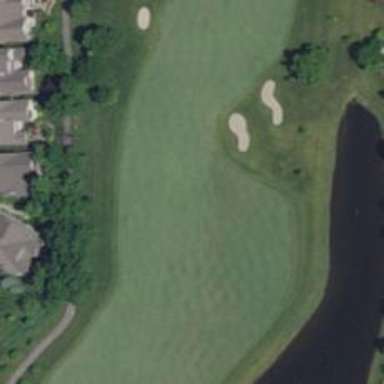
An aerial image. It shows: Golf hole.